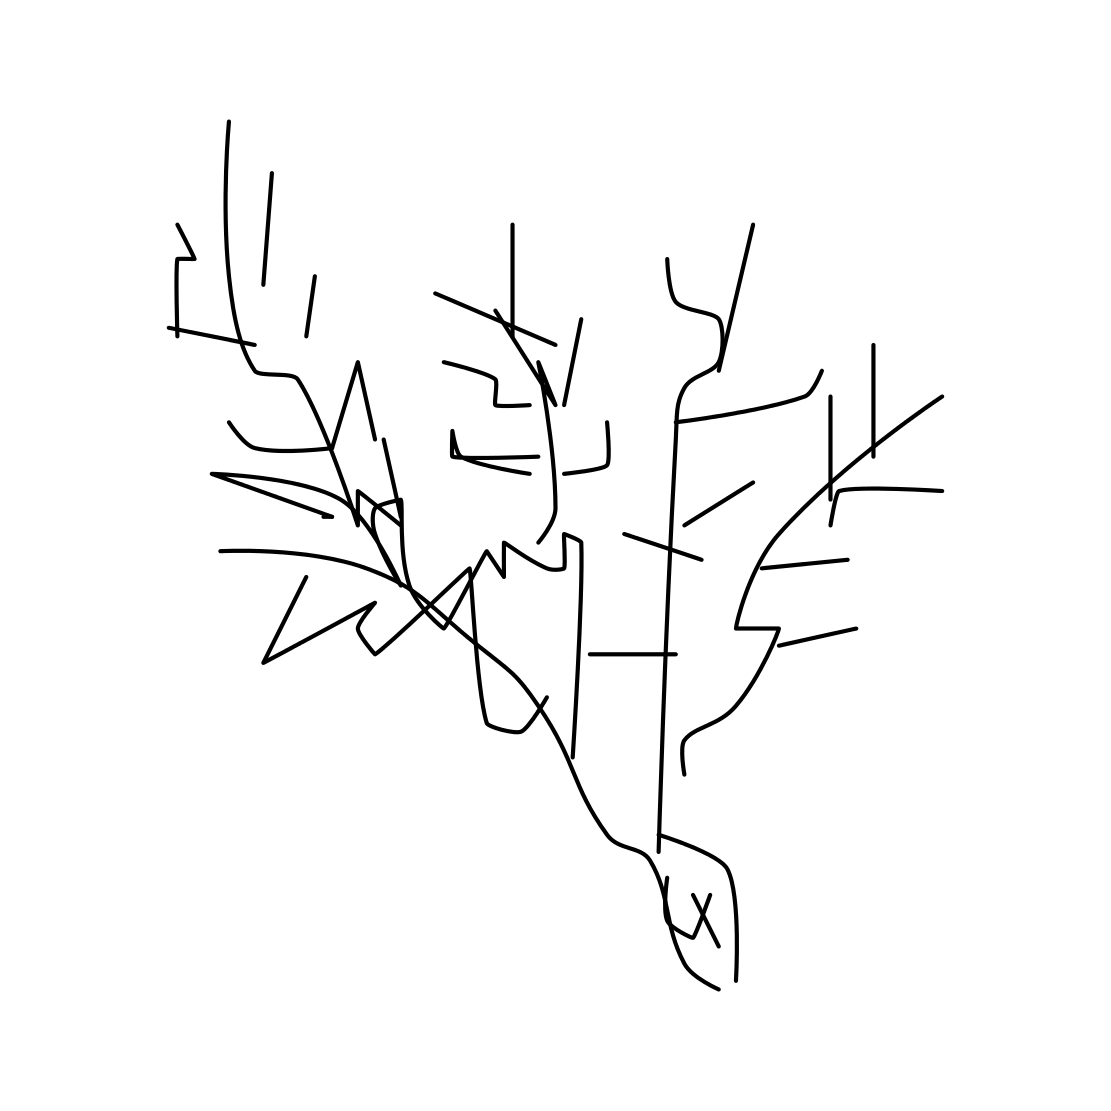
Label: bush